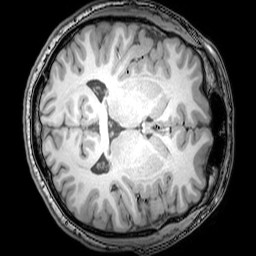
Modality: T1w
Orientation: axial
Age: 22
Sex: male
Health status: healthy
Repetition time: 0.081 s
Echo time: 0.037 s